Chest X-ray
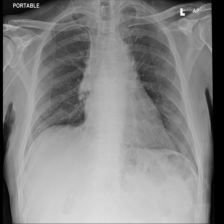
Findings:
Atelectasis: negative
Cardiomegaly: negative
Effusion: negative
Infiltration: negative
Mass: negative
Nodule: negative
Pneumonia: negative
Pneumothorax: negative
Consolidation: negative
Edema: negative
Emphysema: negative
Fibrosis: negative
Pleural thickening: negative
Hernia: negative